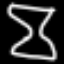
Label: hourglass